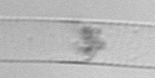
Label: Dactyliosolen_blavyanus